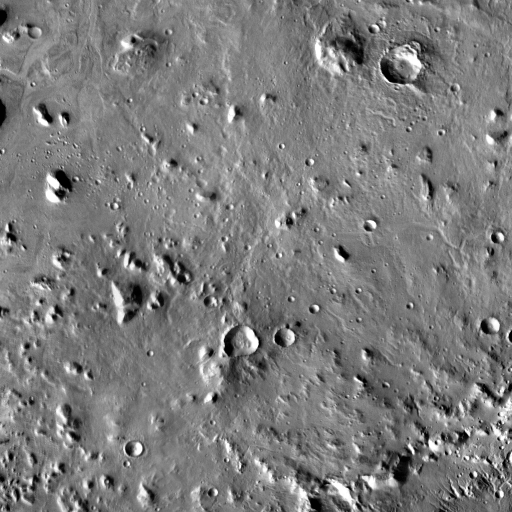
Crater classes present: Background, Other, Layered, Buried, Secondary